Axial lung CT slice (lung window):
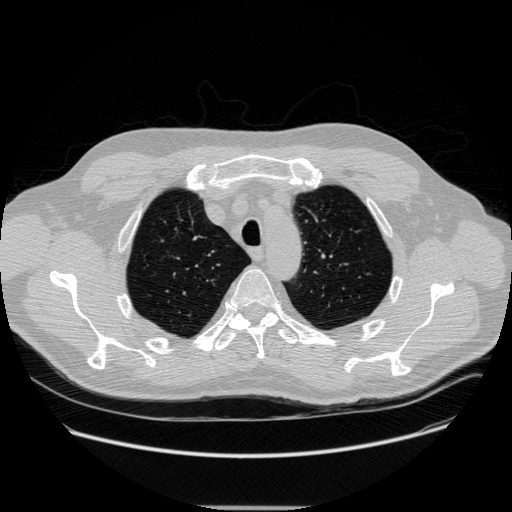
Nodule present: no